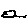
Label: car